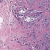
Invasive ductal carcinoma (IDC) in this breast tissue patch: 1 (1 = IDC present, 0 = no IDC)